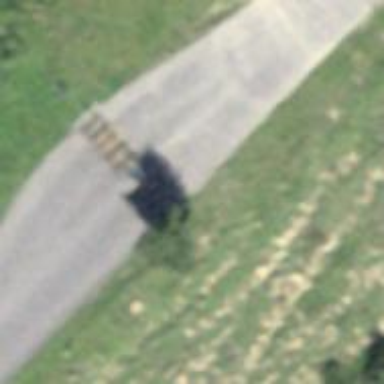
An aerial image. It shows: Cattle grid barrier.